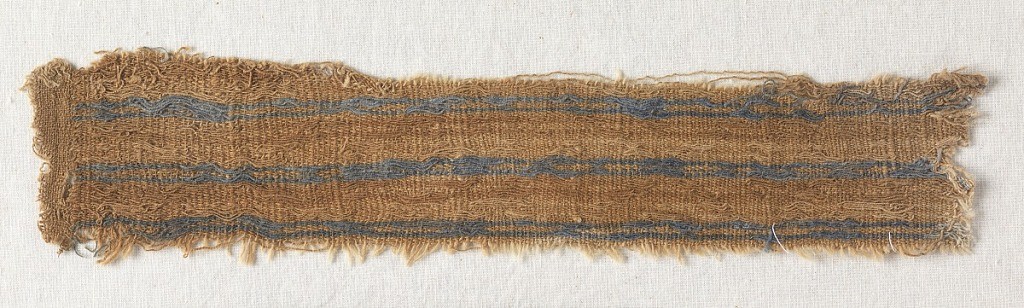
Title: Fragment
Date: before 1500
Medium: cotton Technique: supplementary wefts, inserts into structure
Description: Plain weave and plain weave, lancé. Tan plain weave with paired interrupted blue pencil-stripes formed by extra wefts, lancé. Loom joined to small piece of much finder tan cotton plain weave.